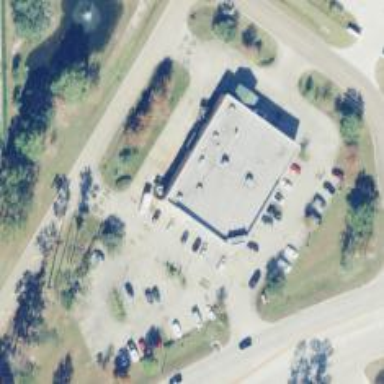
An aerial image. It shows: Pharmacy providing healthcare services.